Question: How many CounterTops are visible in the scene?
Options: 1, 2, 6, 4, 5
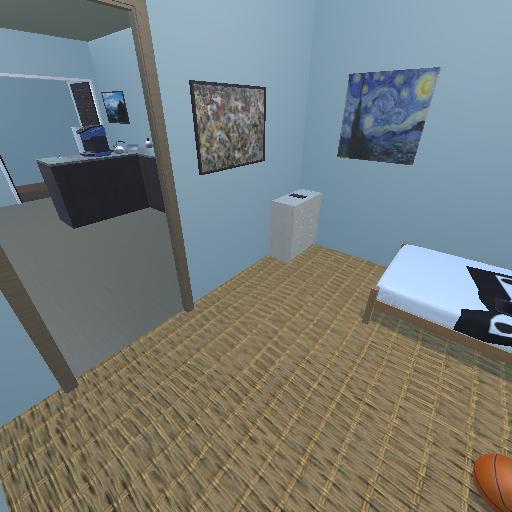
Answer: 1